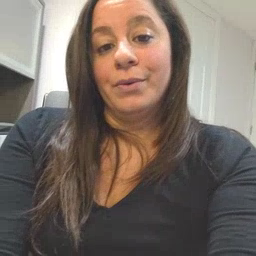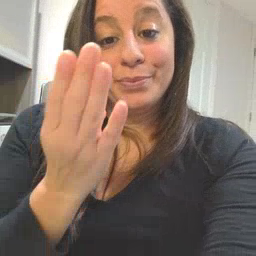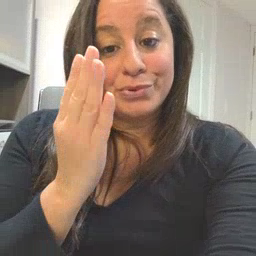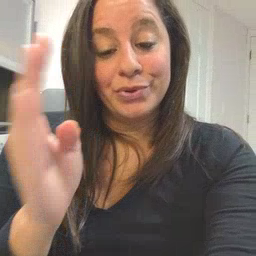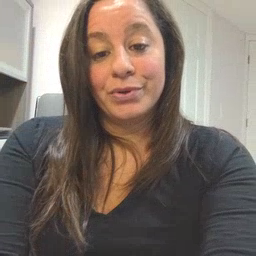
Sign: blue